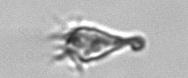
Label: Paratontonia_gracillima